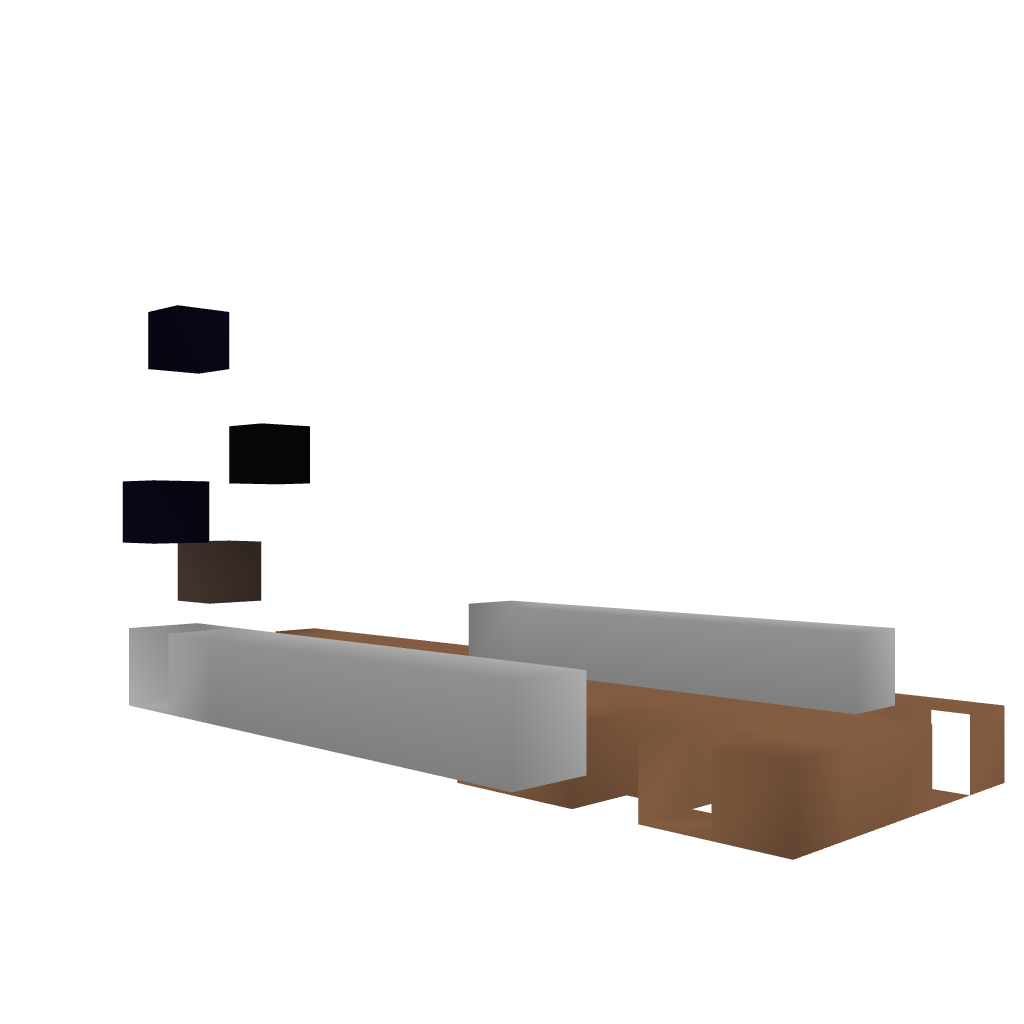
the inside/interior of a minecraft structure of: Throne with secret passage